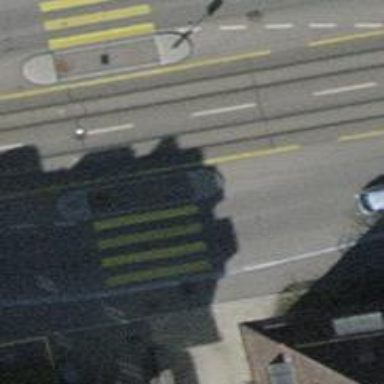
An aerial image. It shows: Tram crossing on the railway.